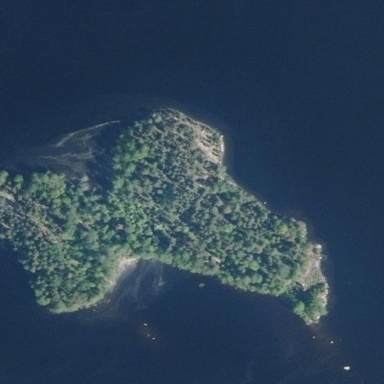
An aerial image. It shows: Islet.